Field crop: maize
Growth stage: 1
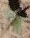
Species: datura